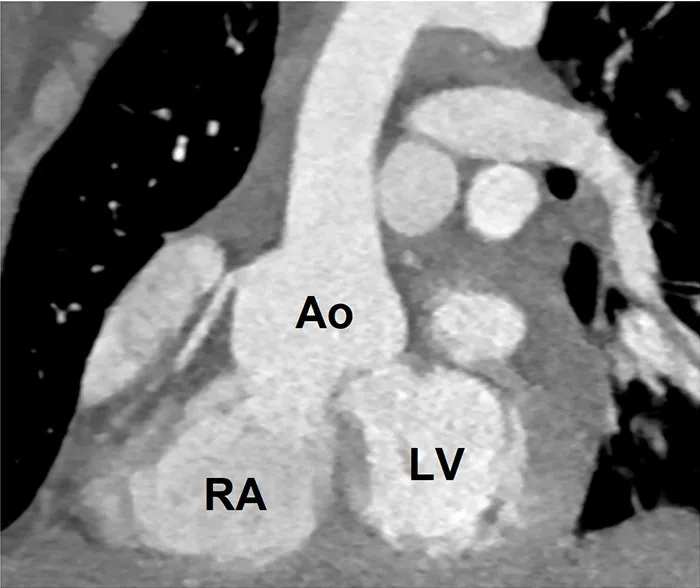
Computed tomography angiography image showing ruptured aneurysm of the right sinus of Valsalva (SVA); contrast can be seen passing from aorta to the right atrium; Ao, aorta; RA, right atrium; LV, left ventricle.
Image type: radiology (ct)